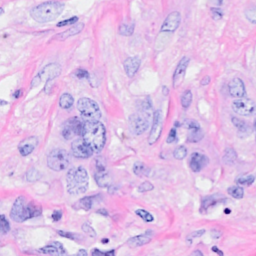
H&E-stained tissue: Breast